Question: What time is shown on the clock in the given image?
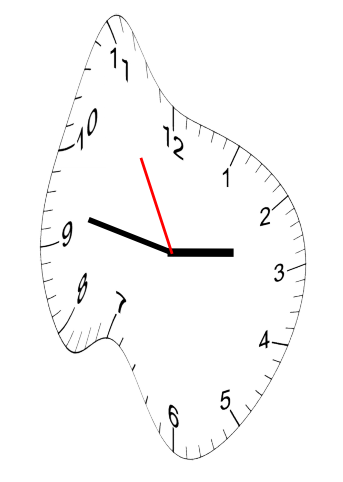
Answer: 02:46:55